Brain MRI, t1w sequence, axial 2D slice.
Patient: age 34, sex M, weight 95 kg, height 1.95 m
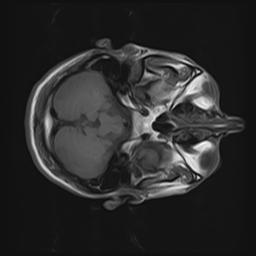